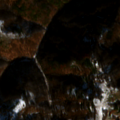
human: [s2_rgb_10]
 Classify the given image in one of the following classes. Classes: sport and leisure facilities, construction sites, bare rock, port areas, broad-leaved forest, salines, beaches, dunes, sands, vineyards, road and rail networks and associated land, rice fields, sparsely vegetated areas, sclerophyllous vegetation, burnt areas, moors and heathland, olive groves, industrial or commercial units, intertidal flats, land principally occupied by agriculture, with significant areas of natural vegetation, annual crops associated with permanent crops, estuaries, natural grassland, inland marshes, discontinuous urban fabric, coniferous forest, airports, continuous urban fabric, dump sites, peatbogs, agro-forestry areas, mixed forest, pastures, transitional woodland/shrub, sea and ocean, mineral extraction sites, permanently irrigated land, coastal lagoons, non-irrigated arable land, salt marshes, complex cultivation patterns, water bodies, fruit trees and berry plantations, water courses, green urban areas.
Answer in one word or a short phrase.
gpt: broad-leaved forest, mixed forest, transitional woodland/shrub